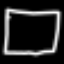
Label: square